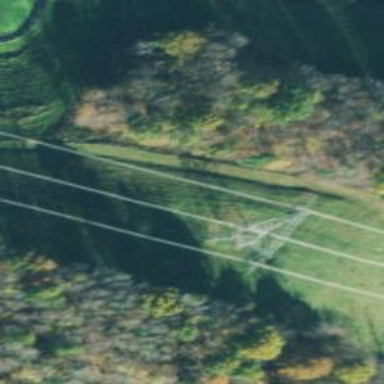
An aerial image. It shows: Lattice structure tower used for power transmission.